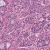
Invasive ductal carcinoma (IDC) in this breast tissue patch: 1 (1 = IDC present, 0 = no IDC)